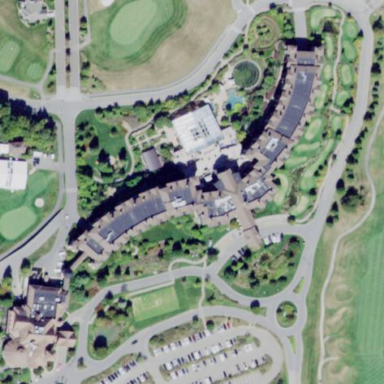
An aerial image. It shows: Hotel building.